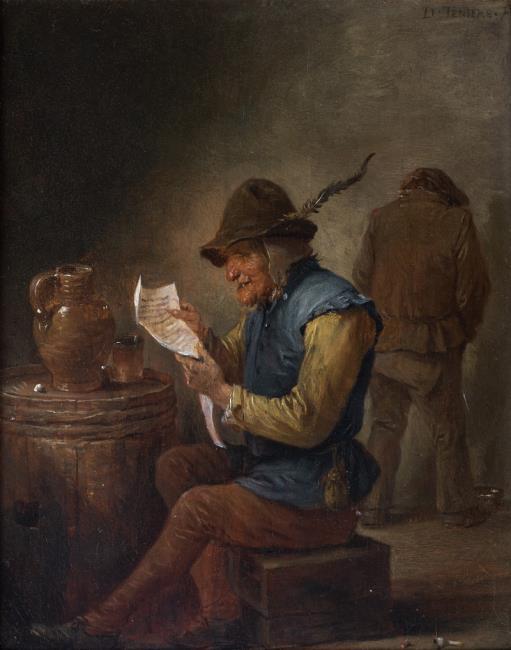
Title: Peasant reading the paper
Artist: attributed to Thomas van Apshoven as such in Audap & Mirabaud Paris 2014-03-21
Earliest date: 1645
Latest date: 1665
Genre: painting
Iconography: Tobacco
Keywords: genre, peasant genre, reading, newspaper, hat with feathers, jug (vessel), barrel (container), pipe, urinating